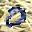
Label: 0